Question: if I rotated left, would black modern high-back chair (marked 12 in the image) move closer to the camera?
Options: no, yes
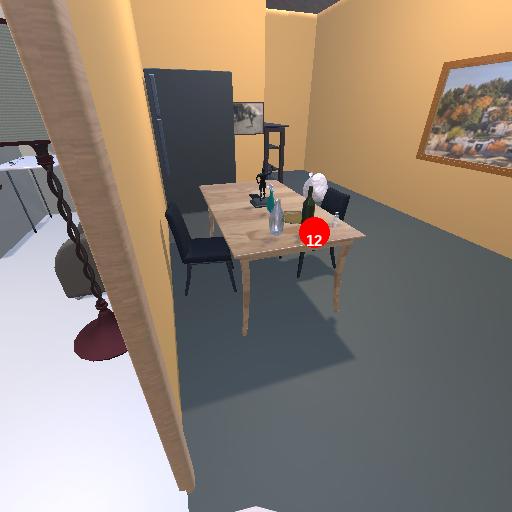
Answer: no